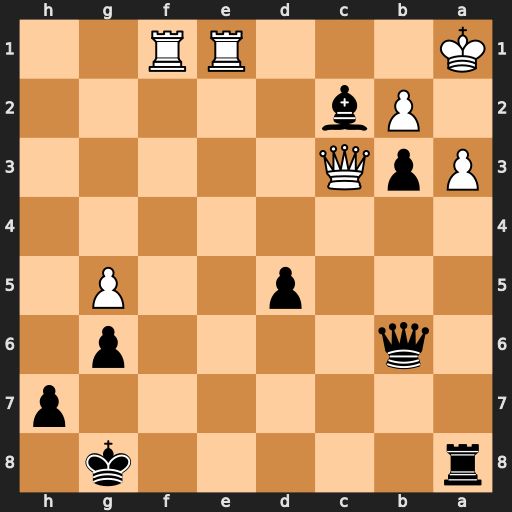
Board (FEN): r5k1/7p/1q4p1/3p2P1/8/PpQ5/1Pb5/K3RR2
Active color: b
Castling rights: -
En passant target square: -
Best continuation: Qd6 Re8+ Rxe8